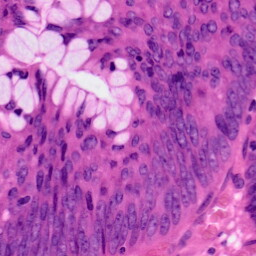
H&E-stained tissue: Colon